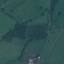
Land use / land cover class: Pasture